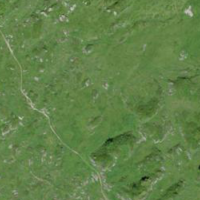
EUNIS habitat code: 23
Species observed at this site:
Arnica montana